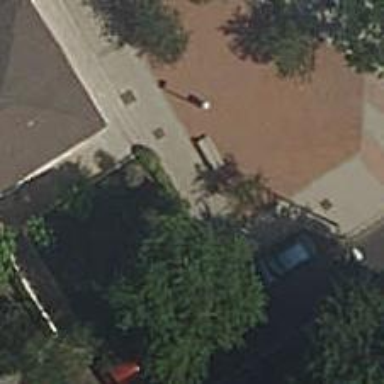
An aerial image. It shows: Bench for seating.